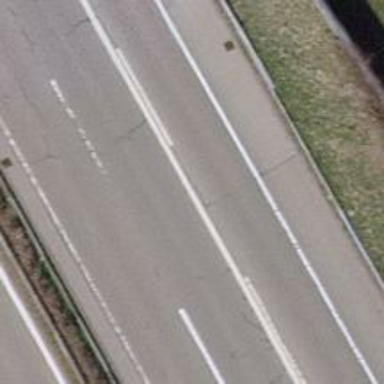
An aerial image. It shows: Asphalt motorway link.